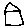
Label: house